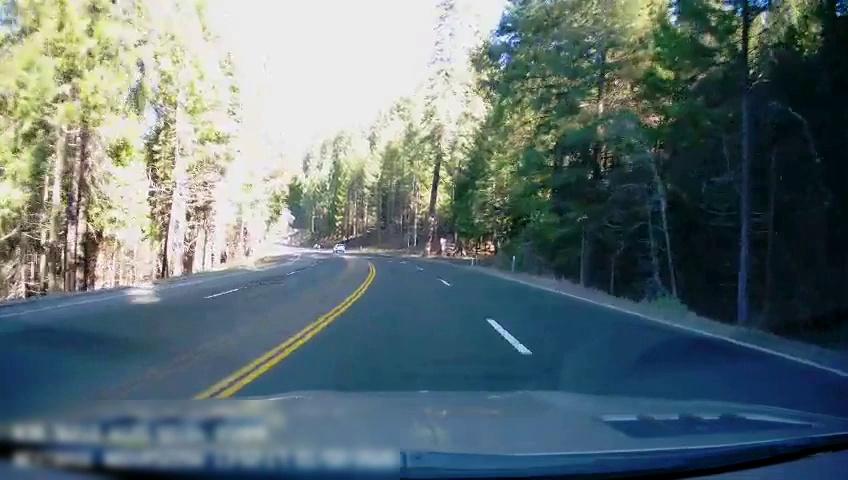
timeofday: Day
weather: Sunny
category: Drivable Space
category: Vehicles | SUV
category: Lanes | Current Lane
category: Lanes | Alternate Lane
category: Lanes | Current Lane
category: Lanes | Alternate Lane
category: Lanes | Opposite Lane
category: Lanes | Opposite Lane